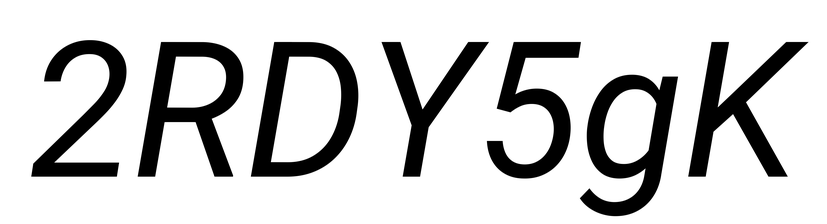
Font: Roboto-Italic_Italic